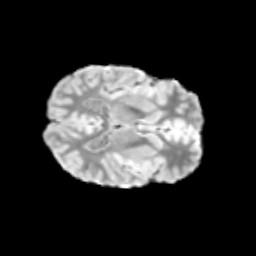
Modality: T2w
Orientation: axial
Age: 10
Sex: male
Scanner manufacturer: siemens
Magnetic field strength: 3 T
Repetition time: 3.8 s
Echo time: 0.07 s